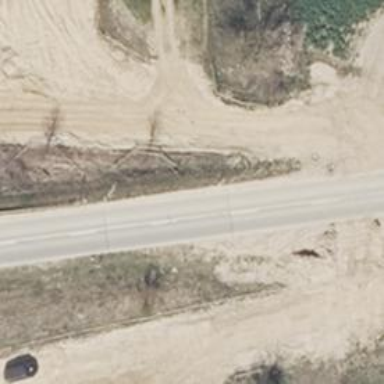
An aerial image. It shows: Secondary road with asphalt surface and embankment.